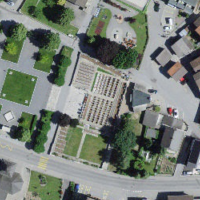
EUNIS habitat code: 54
Species observed at this site:
Cotinus coggygria